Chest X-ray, PA view. Patient: 50 years old, sex F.
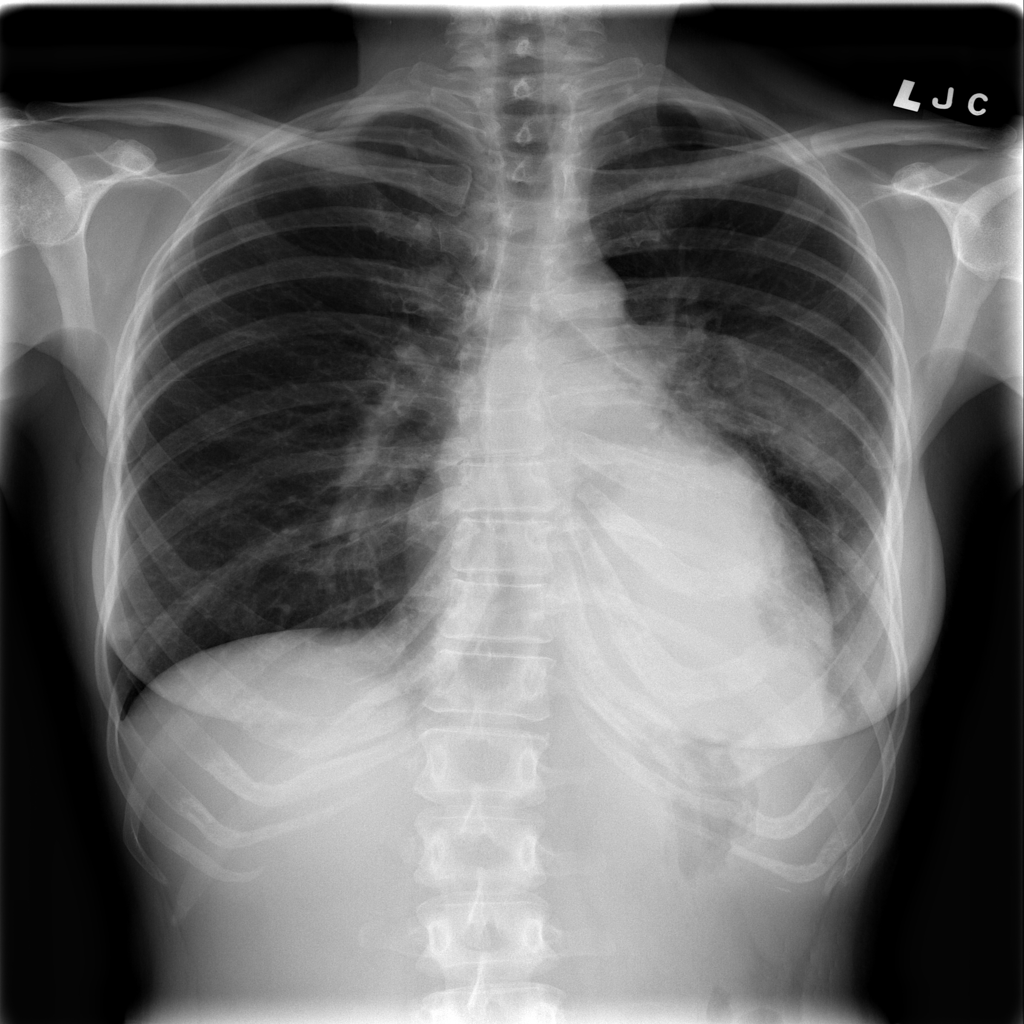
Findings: Consolidation, Mass, Pleural_Thickening